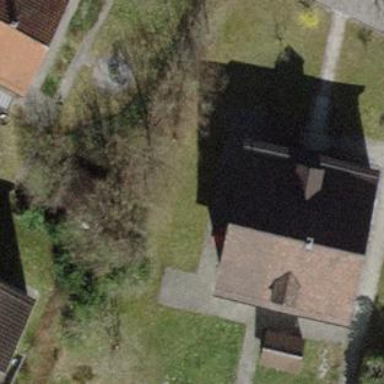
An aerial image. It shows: Building with tiled roof.